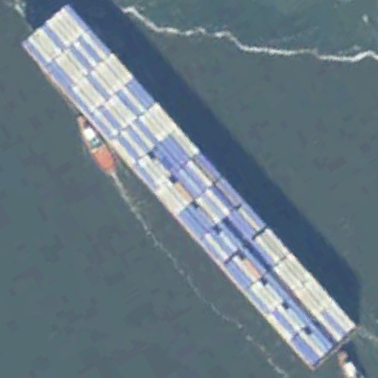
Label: Container_ship